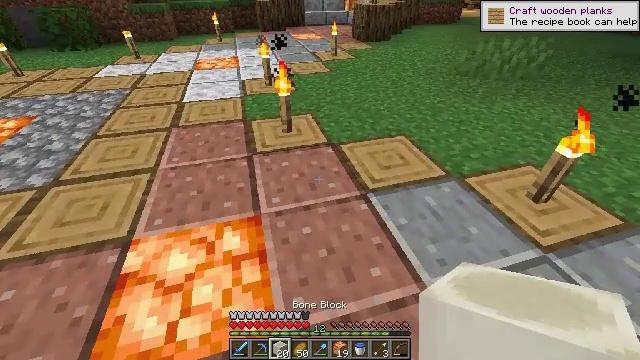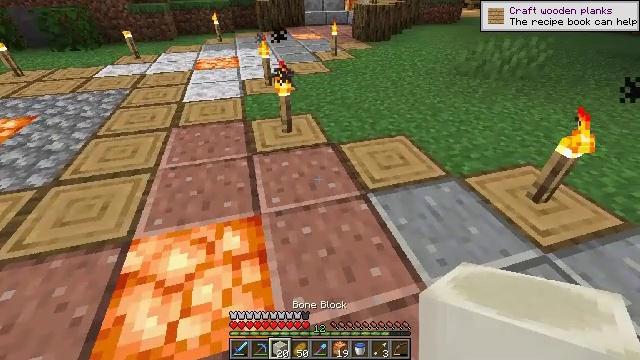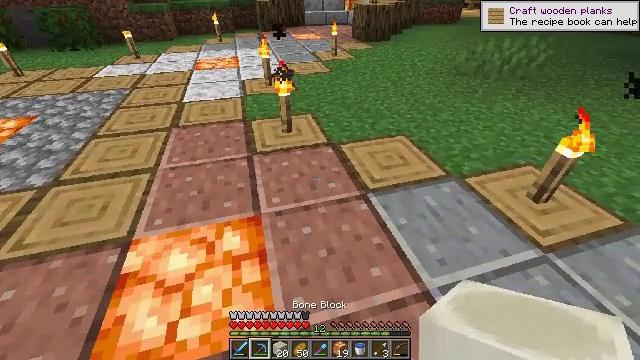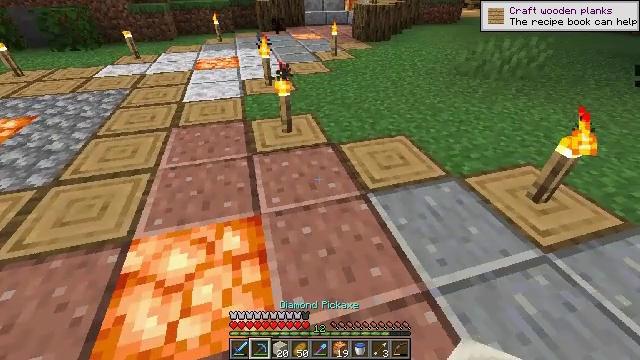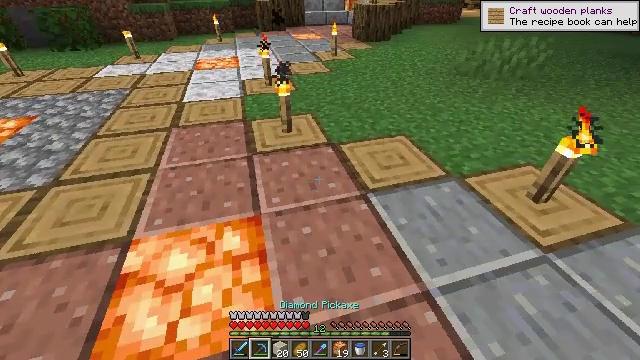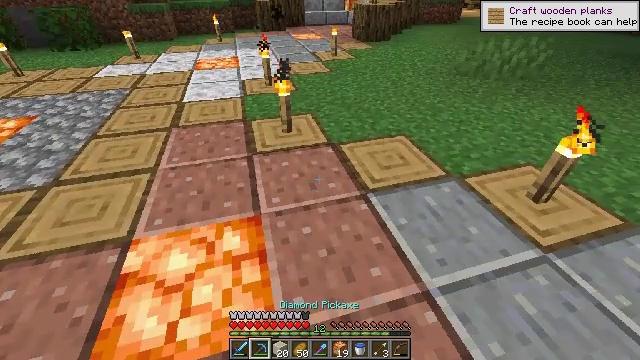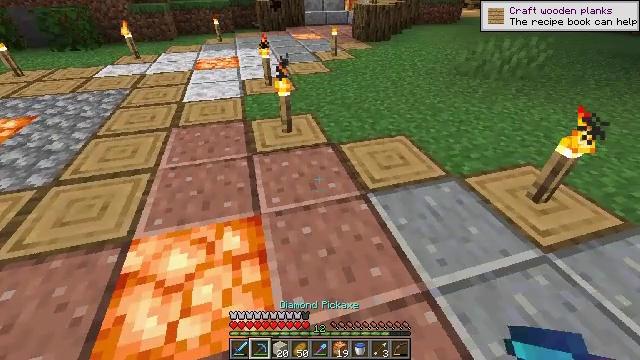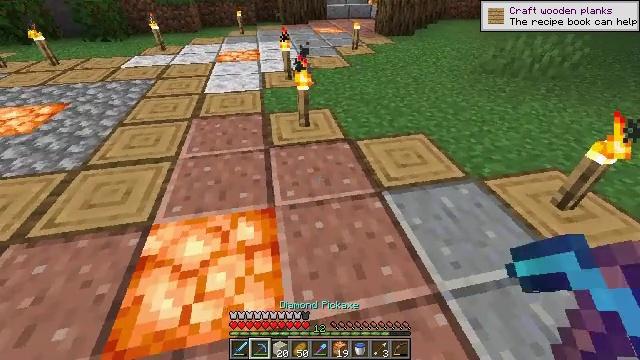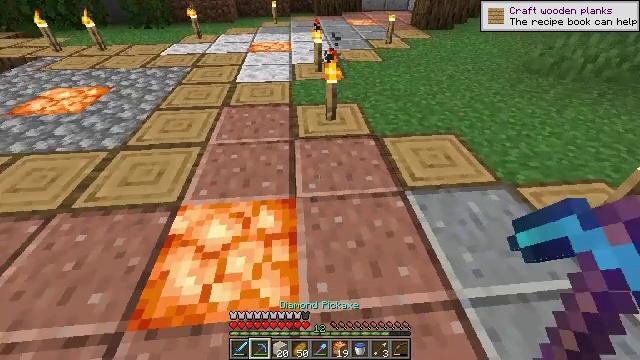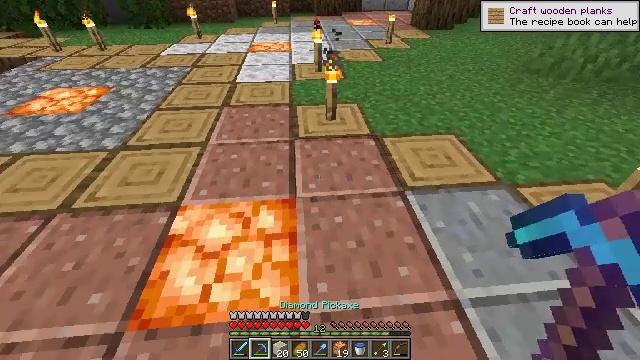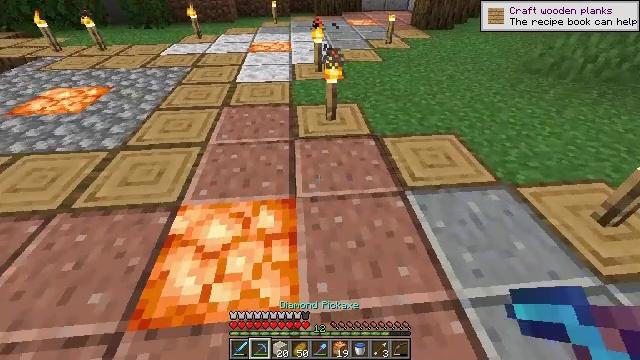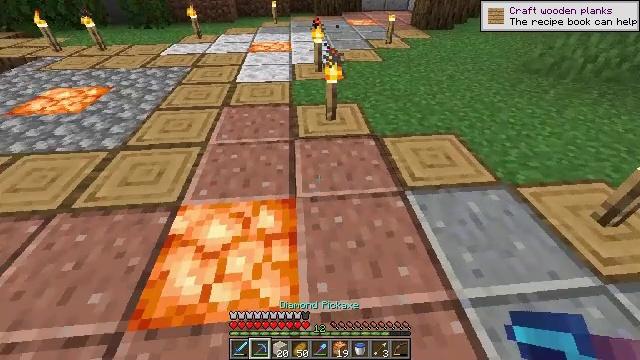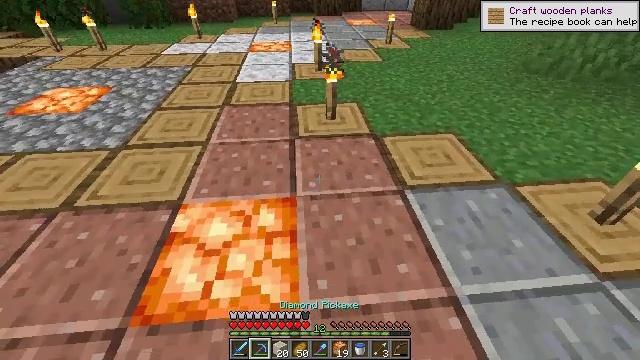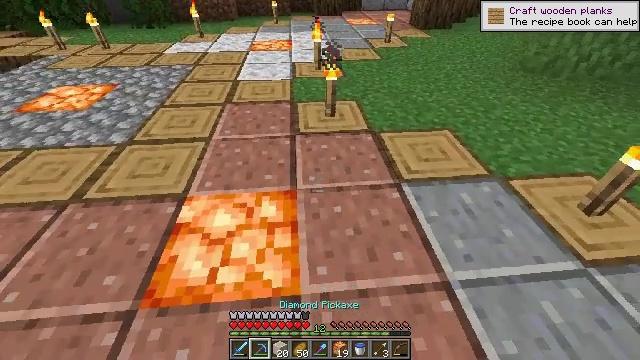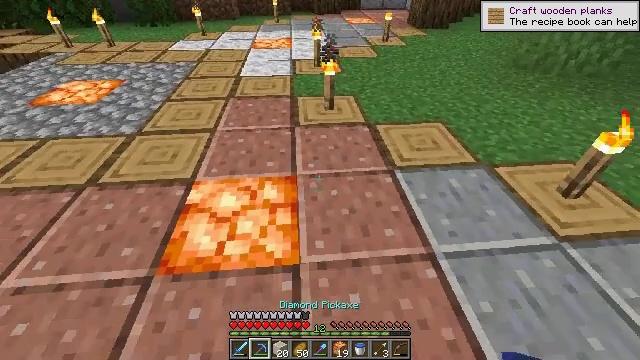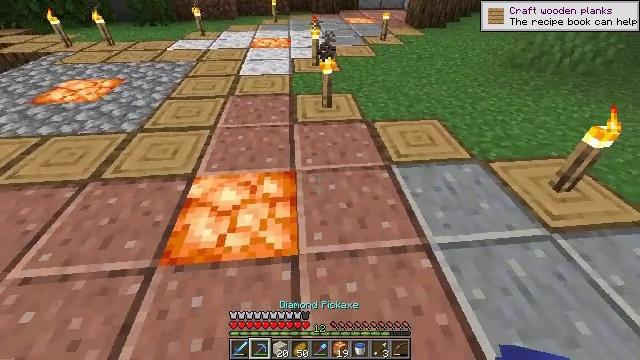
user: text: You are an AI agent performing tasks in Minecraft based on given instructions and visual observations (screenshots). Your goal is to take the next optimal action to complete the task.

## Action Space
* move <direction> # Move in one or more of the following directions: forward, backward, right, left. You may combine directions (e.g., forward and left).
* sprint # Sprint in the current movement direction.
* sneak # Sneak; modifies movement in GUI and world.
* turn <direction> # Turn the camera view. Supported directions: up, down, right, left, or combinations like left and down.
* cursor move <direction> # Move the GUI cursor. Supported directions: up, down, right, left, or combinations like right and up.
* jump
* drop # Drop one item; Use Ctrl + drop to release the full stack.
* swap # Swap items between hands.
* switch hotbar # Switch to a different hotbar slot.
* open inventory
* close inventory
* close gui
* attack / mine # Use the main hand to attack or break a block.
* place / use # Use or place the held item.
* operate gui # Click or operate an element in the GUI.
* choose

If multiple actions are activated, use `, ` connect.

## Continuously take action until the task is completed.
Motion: motion action
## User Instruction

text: Gather polished andesite.
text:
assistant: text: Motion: no_op
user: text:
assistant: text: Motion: switch to hotbar 2
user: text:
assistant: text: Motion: switch to hotbar 2
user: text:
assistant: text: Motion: no_op
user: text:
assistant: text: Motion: no_op
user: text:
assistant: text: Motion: no_op
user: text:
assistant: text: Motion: turn left and down
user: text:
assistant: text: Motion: turn left and down
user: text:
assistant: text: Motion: no_op
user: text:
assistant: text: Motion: no_op
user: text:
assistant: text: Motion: no_op
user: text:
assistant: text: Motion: move back
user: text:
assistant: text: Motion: move back
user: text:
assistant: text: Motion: move back
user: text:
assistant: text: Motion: move back
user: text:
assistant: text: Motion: move back
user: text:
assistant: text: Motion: no_op
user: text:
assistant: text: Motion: turn right
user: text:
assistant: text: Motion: turn right
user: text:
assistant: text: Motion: turn right and down
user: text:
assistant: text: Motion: turn right and down
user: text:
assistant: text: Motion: turn right and down
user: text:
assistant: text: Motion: turn right
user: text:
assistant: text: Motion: no_op
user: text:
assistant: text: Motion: no_op
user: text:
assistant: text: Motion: move right
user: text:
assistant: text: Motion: move forward and move right
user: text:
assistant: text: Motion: move forward and move right
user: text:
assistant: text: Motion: move forward and move right
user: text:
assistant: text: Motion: move right